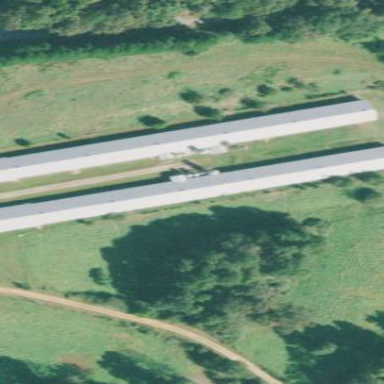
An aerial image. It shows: Poultry house.